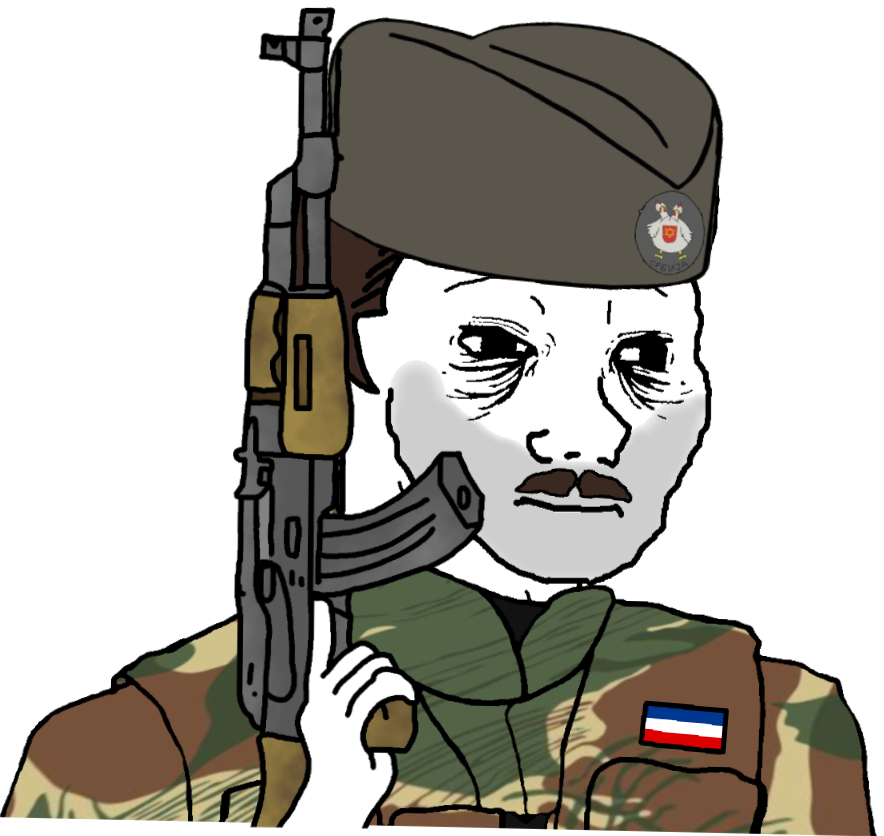
Label: 5_Doomer